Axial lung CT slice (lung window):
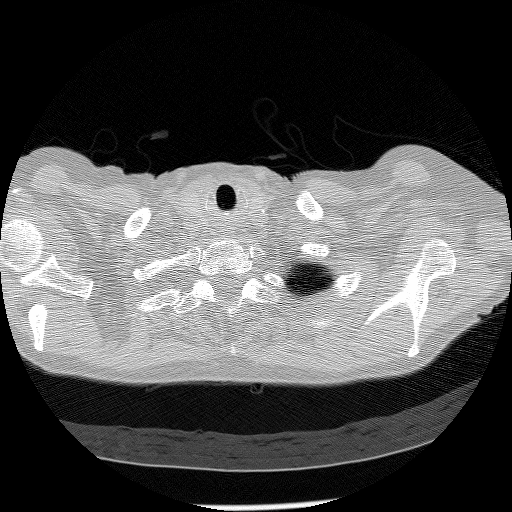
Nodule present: no